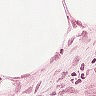
Metastatic tissue present: no